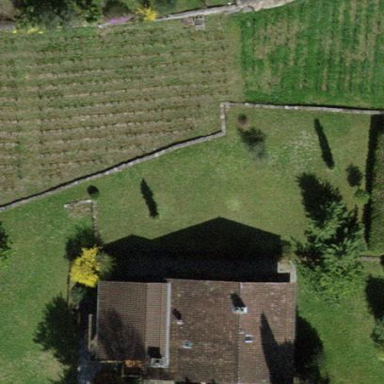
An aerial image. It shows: Beautiful vineyard in the countryside.